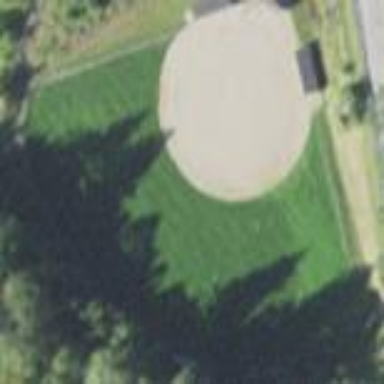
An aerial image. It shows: Softball pitch for leisure sports.